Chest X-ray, PA view. Patient: 66 years old, sex F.
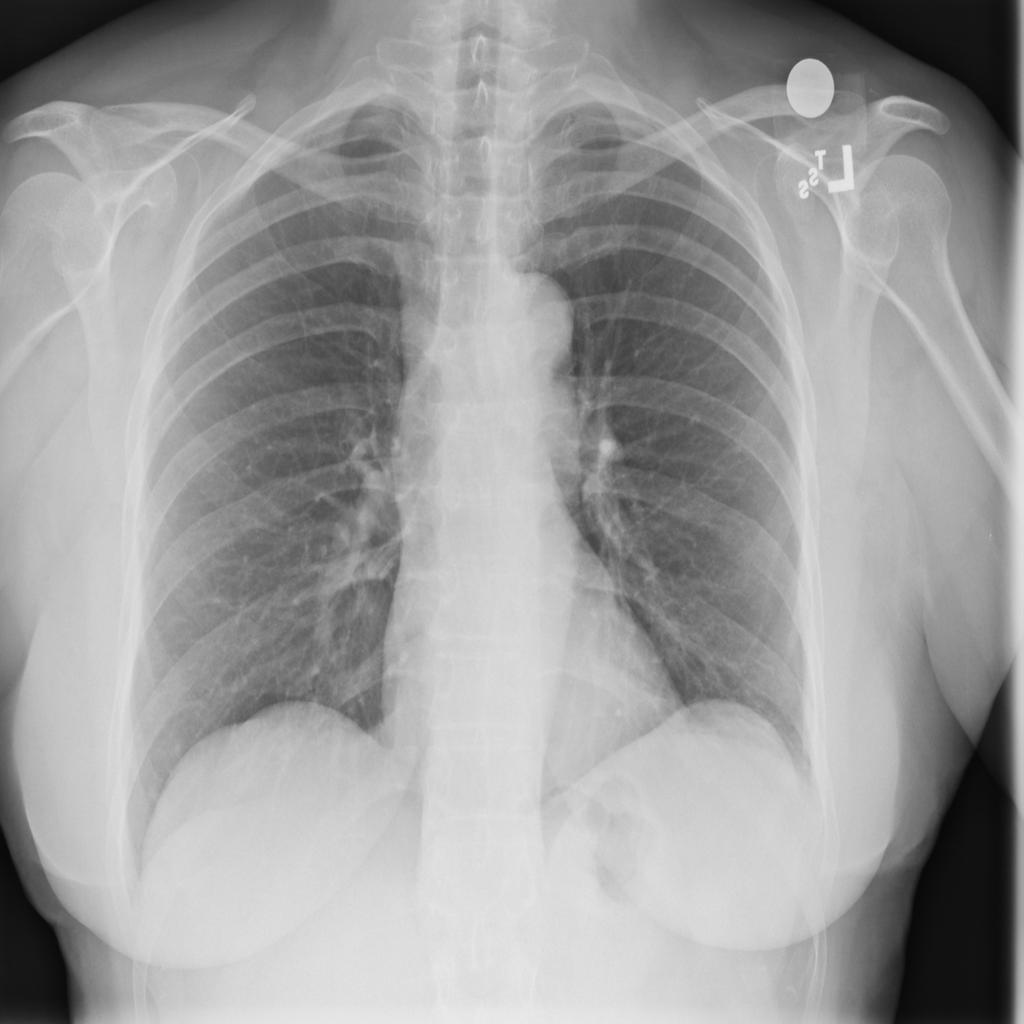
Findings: No Finding